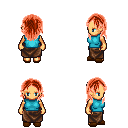
a pixel art fantasy rpg character, female body template, human, tanned skin, teal sleeveless shirt, robe skirt, red long hairstyle, brown slippers, four views (front, back, left, right), 2x2 character sprite sheet, small pixel art, hard edges, no anti-aliasing